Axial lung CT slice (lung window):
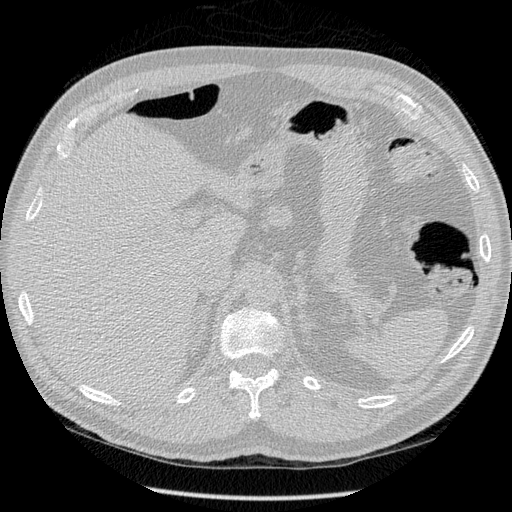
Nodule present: no